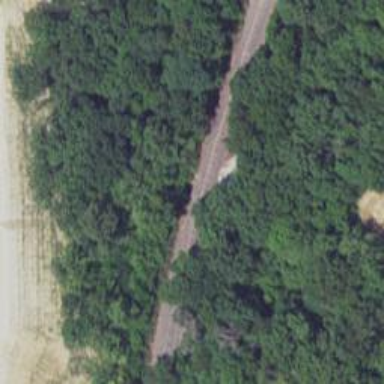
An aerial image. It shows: Culvert tunnel.